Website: bh-photo
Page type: receipt
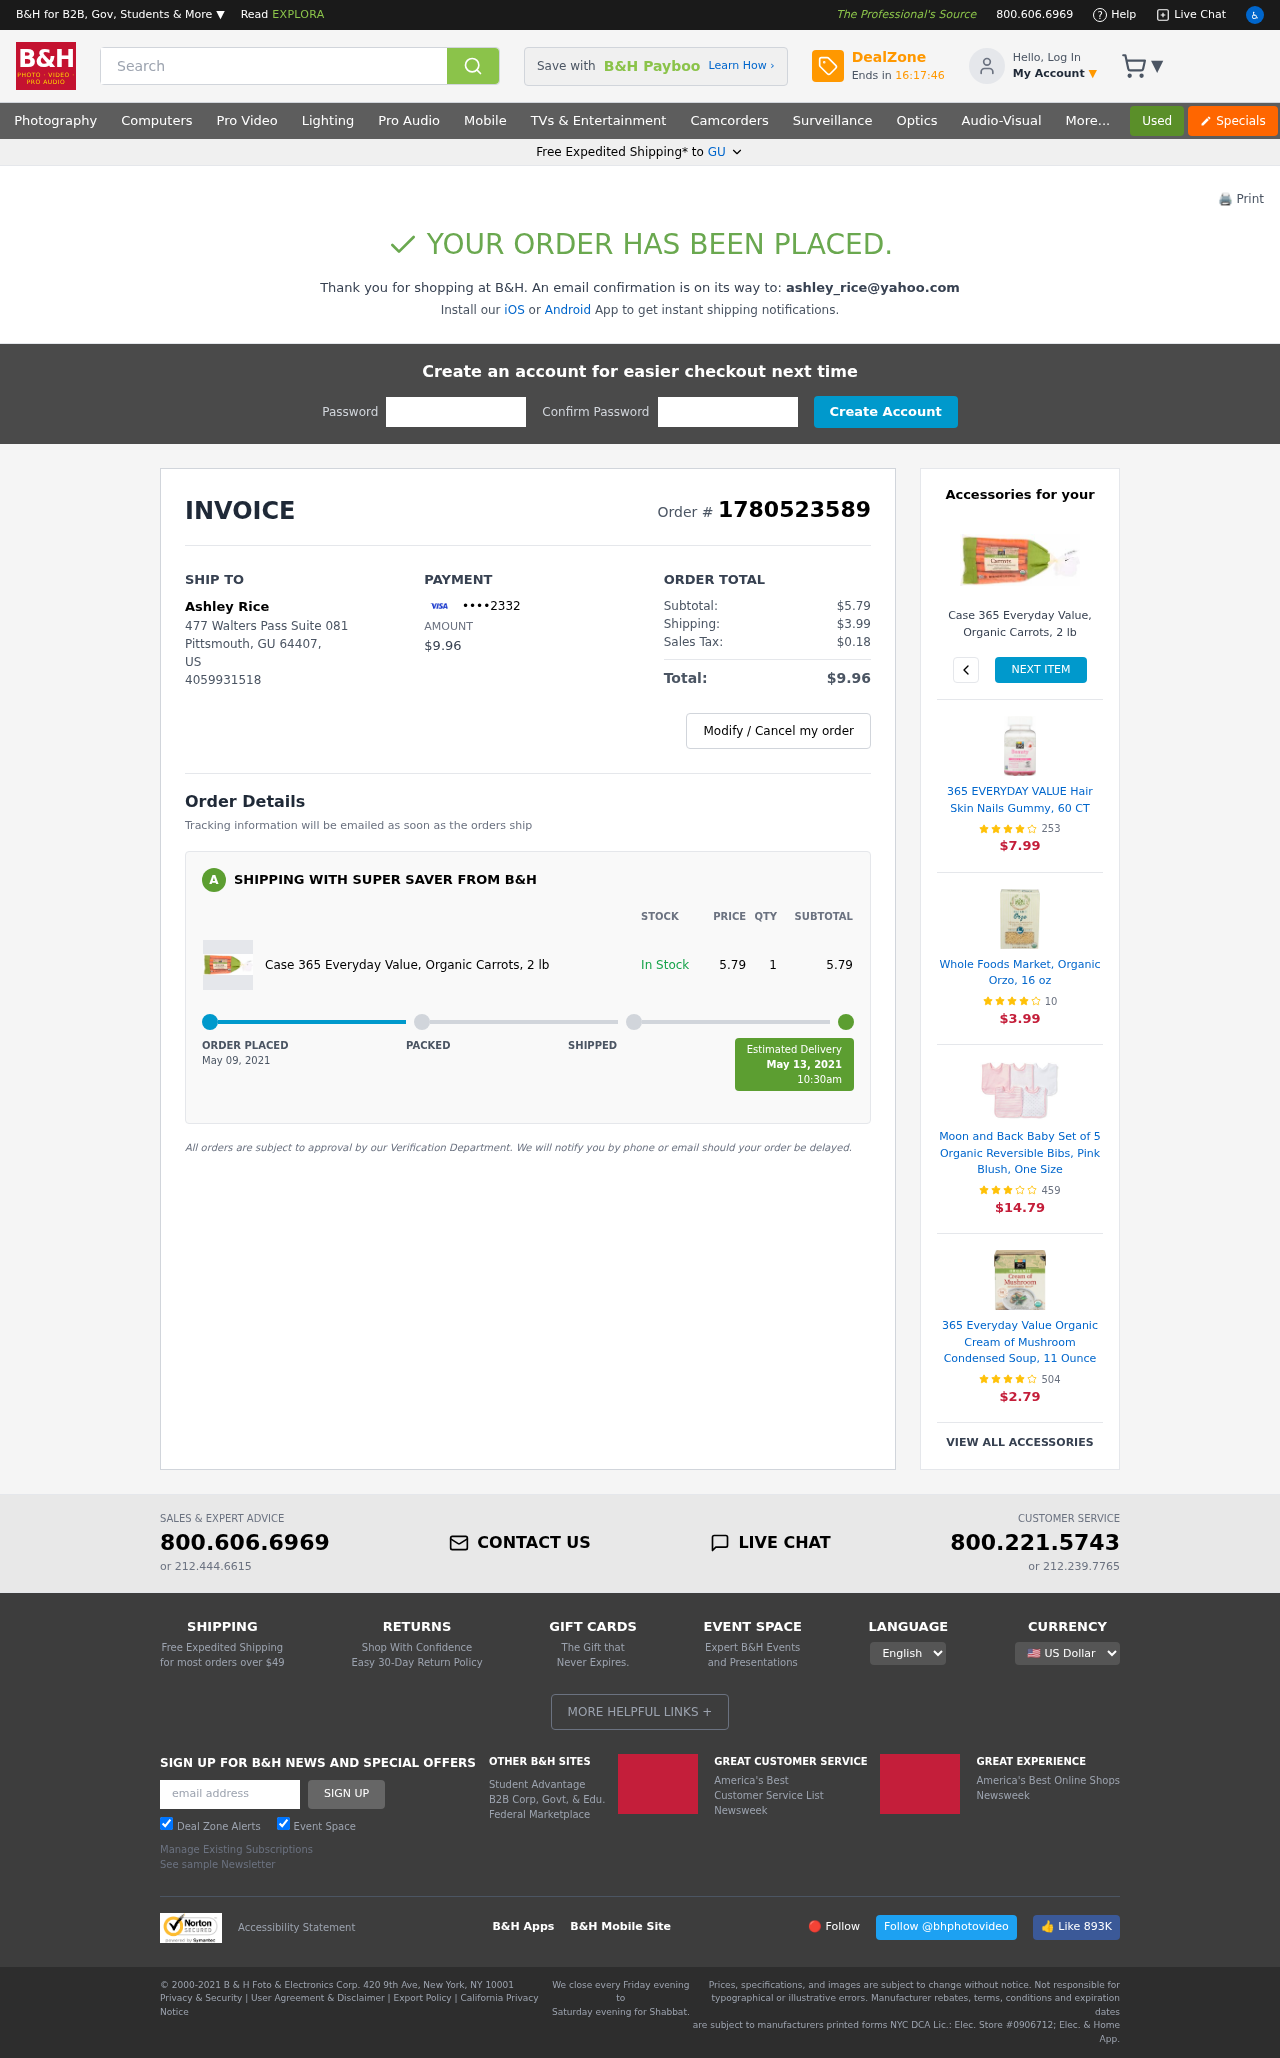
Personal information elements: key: PII_CARD_LAST4
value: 2332
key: PII_CITY
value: Pittsmouth
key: PII_EMAIL
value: ashley_rice@yahoo.com
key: PII_FULLNAME
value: Ashley Rice
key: PII_PHONE
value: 4059931518
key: PII_POSTCODE
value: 64407
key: PII_STATE
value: GU
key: PII_STATE_ABBR
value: GU
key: PII_STREET
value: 477 Walters Pass Suite 081
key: PII_COUNTRY_CODE
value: US
Product elements: key: PRODUCT1_NAME
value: Case 365 Everyday Value, Organic Carrots, 2 lb
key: PRODUCT1_PRICE
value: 5.79
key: PRODUCT1_QUANTITY
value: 1
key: PRODUCT1_NAME2
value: Case 365 Everyday Value, Organic Carrots, 2 lb
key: PRODUCT2_NAME
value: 365 EVERYDAY VALUE Hair Skin Nails Gummy, 60 CT
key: PRODUCT2_NUM_RATINGS
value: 253
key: PRODUCT2_PRICE
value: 7.99
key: PRODUCT3_NAME
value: Whole Foods Market, Organic Orzo, 16 oz
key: PRODUCT3_NUM_RATINGS
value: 10
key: PRODUCT3_PRICE
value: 3.99
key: PRODUCT4_NAME
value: Moon and Back Baby Set of 5 Organic Reversible Bibs, Pink Blush, One Size
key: PRODUCT4_NUM_RATINGS
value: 459
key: PRODUCT4_PRICE
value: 14.79
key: PRODUCT5_NAME
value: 365 Everyday Value Organic Cream of Mushroom Condensed Soup, 11 Ounce
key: PRODUCT5_NUM_RATINGS
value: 504
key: PRODUCT5_PRICE
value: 2.79
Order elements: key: ORDER_ID
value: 1780523589
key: ORDER_TOTAL
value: $9.96
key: ORDER_SUBTOTAL
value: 5.79
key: ORDER_SUBTOTAL
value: $5.79
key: ORDER_SHIPPING_COST
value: $3.99
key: ORDER_TAX
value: $0.18
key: ORDER_DATE
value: May 09, 2021
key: ORDER_DELIVERY_DATE
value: May 13, 2021
Search elements: key: HEADER_SEARCH
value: Search